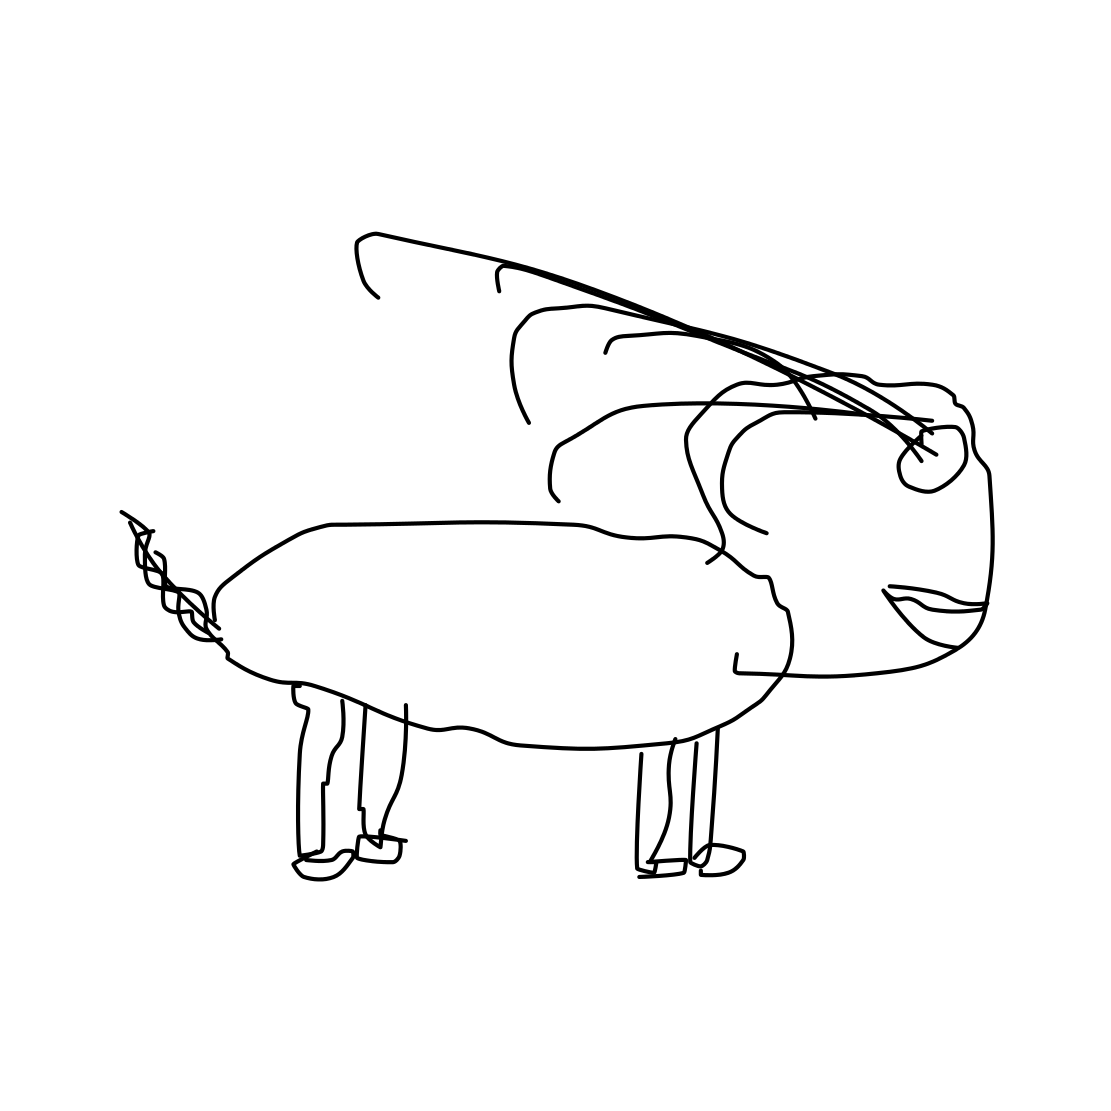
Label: lion